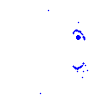
Particle: pion